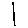
Label: line